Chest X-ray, AP view. Patient: 49 years old, sex M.
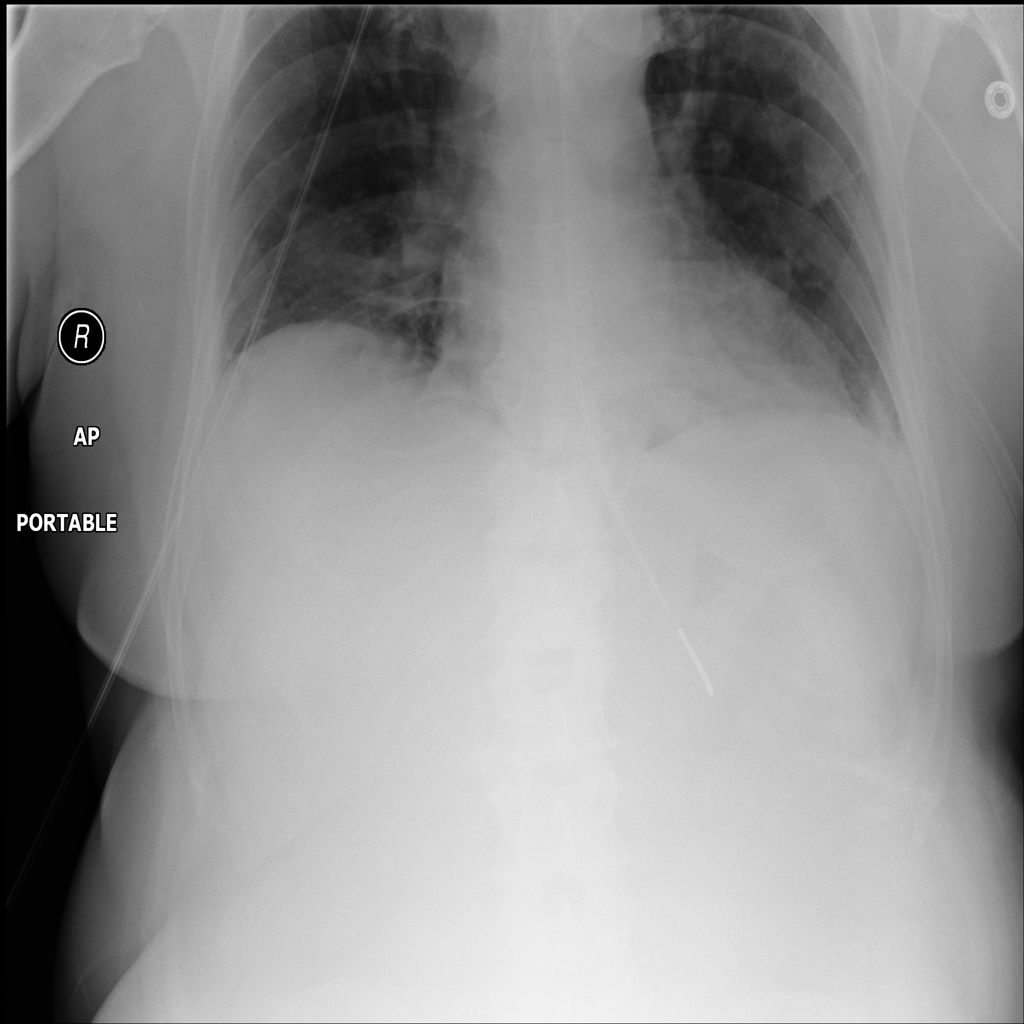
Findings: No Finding